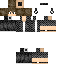
A male human skin with medium skin, wearing brown long hair dressed in a blue hoodie and black pants, featuring a closed mouth.